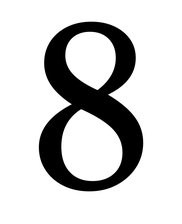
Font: LibreCaslonText_Regular